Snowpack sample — Snodgrass Mountain, Crested Butte, Colorado (2/4/25, 12:06 PM MST)
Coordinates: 38.923, -106.968
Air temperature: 35 °F
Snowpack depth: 80 cm
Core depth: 60 cm
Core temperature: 32 °F
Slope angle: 14°, slope face: 78°
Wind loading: low
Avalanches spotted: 0
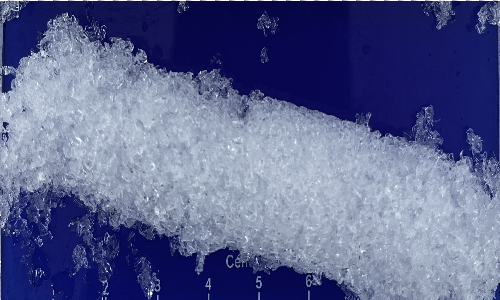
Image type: core
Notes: No avalanches nearby, unusually warm weather for the last month reported by residents, Collected 25 yards from treeline